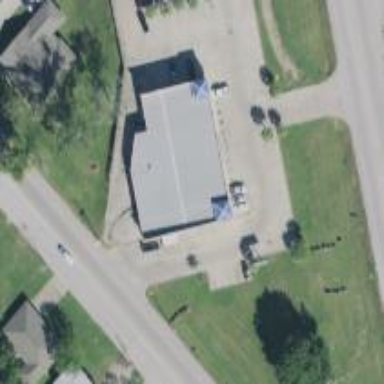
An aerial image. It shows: Pharmacy providing healthcare services.